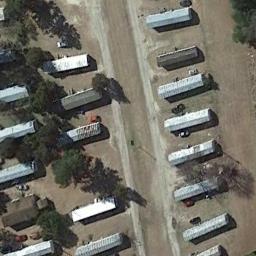
Label: residential